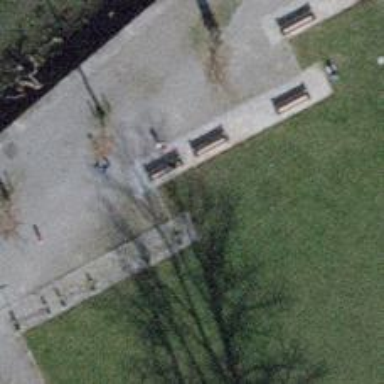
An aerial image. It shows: Bench for seating.